Question: I am making an app that requires the user to click on a location and then will be directed to the location via Google Maps.The locations are an array of JSON files. This is what the list looks like when complied...
I have this code to split up my coordinates because the coordinates are backwards in the JSON file and they need to be flipped.
'''
var FormatCoords = function(){
CoordinateToString = location.Point.coordinates.toString()
SplitCord = CoordinateToString.split(",")
$scope.Lat = SplitCord[1];
$scope.Lon = SplitCord[0];
var FinalCord = Lat.concat(Lon);
};
'''
My question is how do I get the above code to run for a location when it is clicked?
Here is a plunk to my code if you want to check it out... <URL>
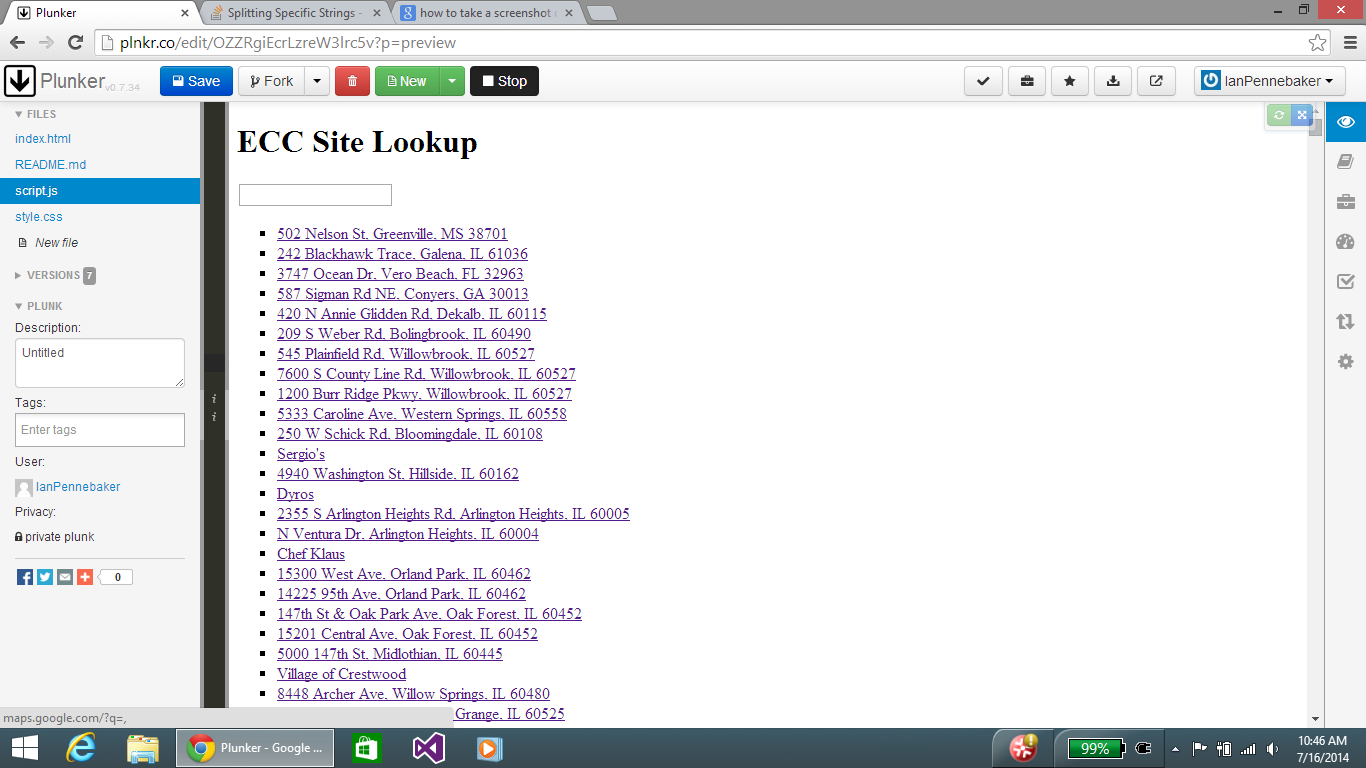
Answer: I figured it out. You need to edit all the coordinates prior to clicking the location.
'''
location.Point.coordinates = location.Point.coordinates.substring(0, clength - 2).split(",");
Lat = location.Point.coordinates[0]
Lon = location.Point.coordinates[1]
Com = ","
location.Point.coordinates = Lon.concat(Com,Lat)
'''
So when the app loads, it removes the Z coordinate and then flippes the X and Y.